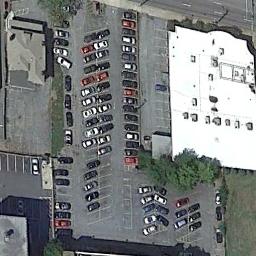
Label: parking_lot